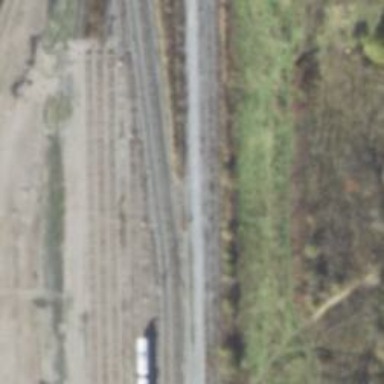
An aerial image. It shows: Disused railway yard.